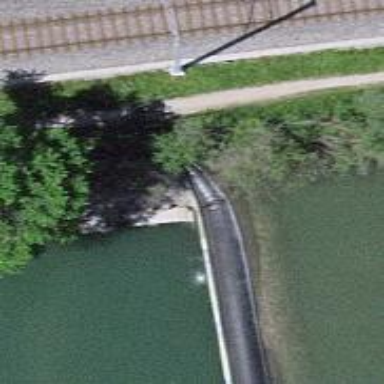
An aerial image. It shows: Weir in waterway.